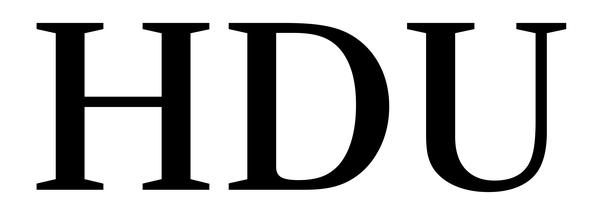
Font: LibreCaslonText_Medium